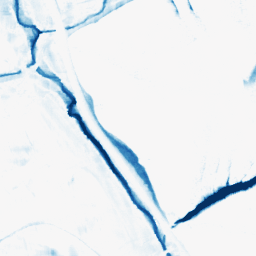
Category: morphological
Decomposition family: morphological_square
Decomposition parameters: operation: closing
size: 15
Upsampling method: bspline
Upsampling parameters: scale: 2
Upsampling scale: 2